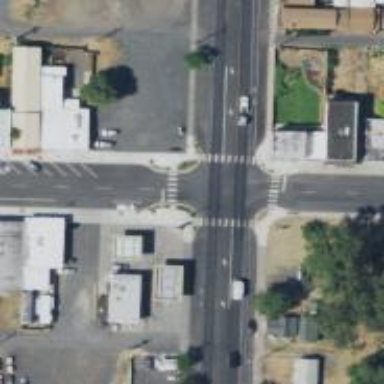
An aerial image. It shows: Marked crossing on the road.